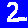
Digit: 2